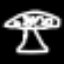
Label: mushroom